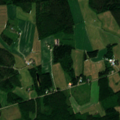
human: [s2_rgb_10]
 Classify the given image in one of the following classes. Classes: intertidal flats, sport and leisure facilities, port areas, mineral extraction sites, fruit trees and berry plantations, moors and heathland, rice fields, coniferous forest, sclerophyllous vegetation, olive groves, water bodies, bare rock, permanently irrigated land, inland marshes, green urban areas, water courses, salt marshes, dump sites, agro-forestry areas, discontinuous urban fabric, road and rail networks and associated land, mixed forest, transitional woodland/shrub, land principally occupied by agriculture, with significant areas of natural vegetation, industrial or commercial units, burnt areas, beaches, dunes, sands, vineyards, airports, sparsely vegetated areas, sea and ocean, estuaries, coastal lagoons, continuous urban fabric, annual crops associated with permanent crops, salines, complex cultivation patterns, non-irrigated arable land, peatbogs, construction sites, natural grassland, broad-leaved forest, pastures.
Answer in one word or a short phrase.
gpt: non-irrigated arable land, land principally occupied by agriculture, with significant areas of natural vegetation, mixed forest